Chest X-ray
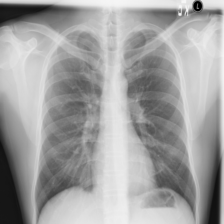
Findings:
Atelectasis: negative
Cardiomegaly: negative
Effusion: negative
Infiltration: negative
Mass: negative
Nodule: negative
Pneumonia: negative
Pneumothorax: negative
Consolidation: negative
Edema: negative
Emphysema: negative
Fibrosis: negative
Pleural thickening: negative
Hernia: negative